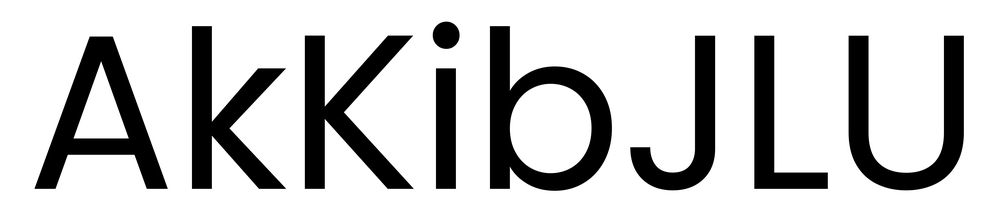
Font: Poppins-Regular